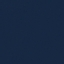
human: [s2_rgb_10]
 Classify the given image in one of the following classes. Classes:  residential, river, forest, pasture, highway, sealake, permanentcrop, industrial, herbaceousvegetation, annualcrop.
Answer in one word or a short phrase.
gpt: SeaLake